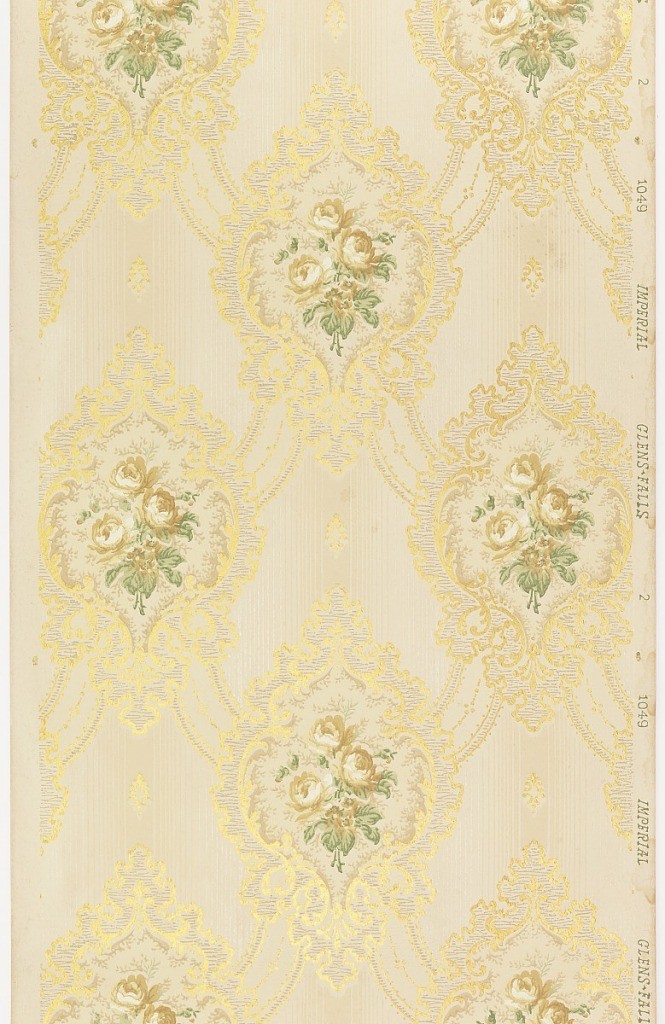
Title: Sidewall
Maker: Imperial Wallcoverings Inc., American, founded 1901
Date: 1905–1915
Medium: Machine-printed paper
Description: Floral bouquet within medallion. Flowers printed in shades of tan and green with metallic gold medallions. Medallions are connected by swags. Printed on striped off-white background.